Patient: sex F, age 65
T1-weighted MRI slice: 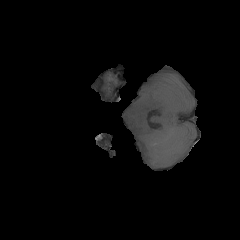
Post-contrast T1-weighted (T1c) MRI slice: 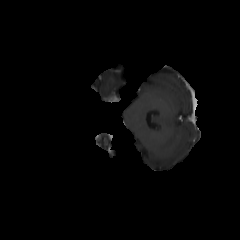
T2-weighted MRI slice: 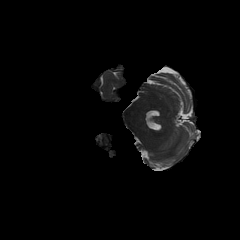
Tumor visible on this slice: no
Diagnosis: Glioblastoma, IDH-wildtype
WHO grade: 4